Question: I have encountered a problem with matlab when trying to generate uniform r.v.(random variables)
As shown in the plot, the histogram of the generated r.v.s are not really 'uniform' at the boundaries, in my case, '0' and '2*pi'.

I hope the graph can be opened. Because of the low reputation, sadly I'm not able to post images.
and i simply used the following code:
'''
phi = rand(Ndistur,Nsim)*(2*pi);
'''
Either solutions or ideas are welcome.
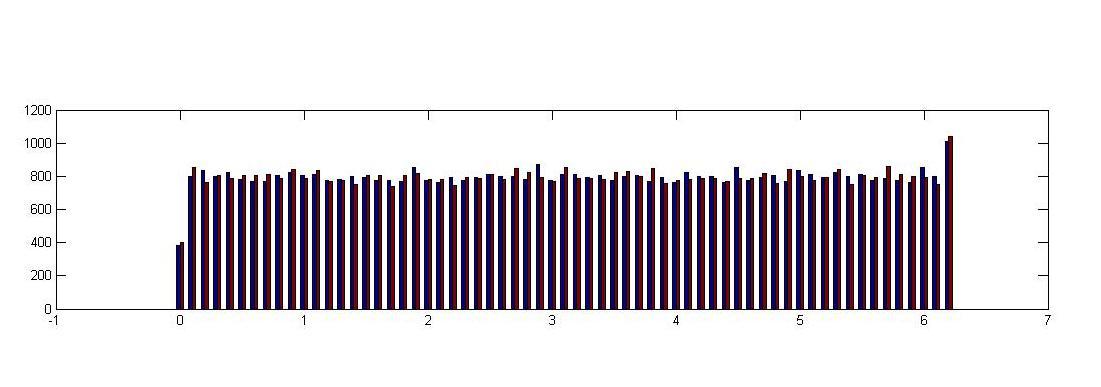
Answer: It looks like the binning may be wrong in your graph.
At the lower end you probably have a bin for -0.05 to 0.05, and since the range of values starts at 0.0 that will be half empty.
At the upper end, the data should go to 6.28, but the last bin looks like it is probably 6.15-6.25 so could be over-populated if you are placing everything greater than 6.25 in there.